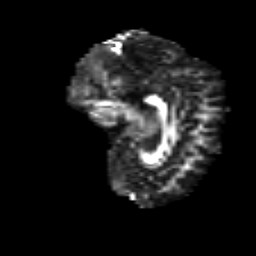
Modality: FA
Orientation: sagittal
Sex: male
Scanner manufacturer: siemens
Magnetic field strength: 3 T
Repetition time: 5 s
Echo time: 0.071 s